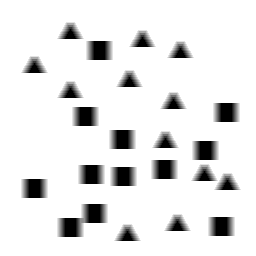
Squares: 12
Triangles: 12
Stars: 0
Total shapes: 24